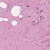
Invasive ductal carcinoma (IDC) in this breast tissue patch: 1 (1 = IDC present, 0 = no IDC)